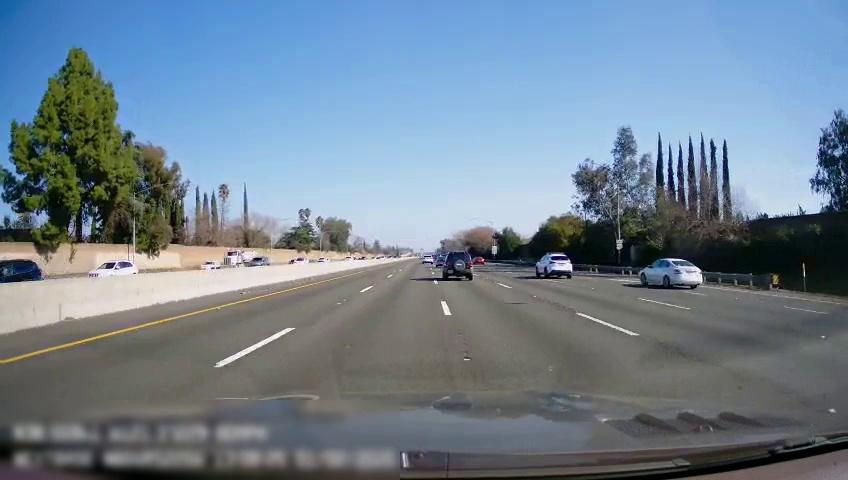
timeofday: Day
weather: Sunny
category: Drivable Space
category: Vehicles | Car
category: Vehicles | Car
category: Vehicles | Car
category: Vehicles | SUV
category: Vehicles | SUV
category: Vehicles | Car
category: Vehicles | Other LV
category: Vehicles | SUV
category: Vehicles | Car
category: Vehicles | SUV
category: Vehicles | Truck
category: Vehicles | SUV
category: Lanes | Current Lane
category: Lanes | Alternate Lane
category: Lanes | Alternate Lane
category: Lanes | Alternate Lane
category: Lanes | Alternate Lane
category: Lanes | Alternate Lane
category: Lanes | Alternate Lane